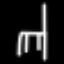
Label: chair